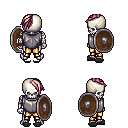
a pixel art fantasy rpg character, male body template, skeleton, steel chest armor, gold greaves, white blonde long mohawk hairstyle, gray slippers, shield, four views (front, back, left, right), 2x2 character sprite sheet, small pixel art, hard edges, no anti-aliasing